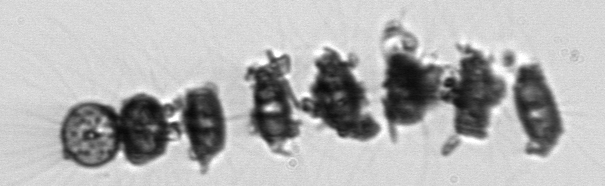
Label: Thalassiosira_TAG_external_detritus